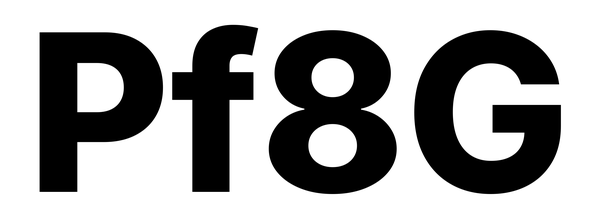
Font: Inter_ExtraBold